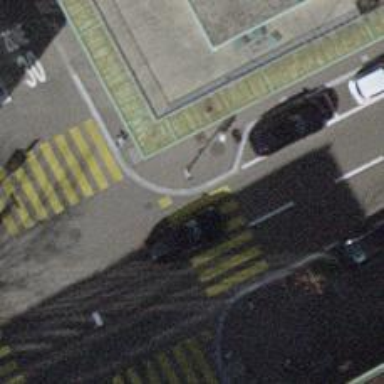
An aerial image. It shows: Kerb barrier.